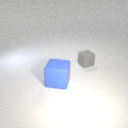
small gray rubber cube to the right of large blue rubber cube